Question: What I am asking for in my question is in column E

I am conducting a search within the following example cell ('A1') that contains:
'''
Pluvhcuwvc wgd 2 1:22 Bal wgwvwvv
'''
using the following formula:
'''
=sum(--isnumber(search(x1:x13, A1)))>0)
'''
The list of cells 'x1:x13' is 'Bal' followed by 'Jan21' to 'Dec21' months all in 'MMMYY' format.
As opposed to returning 'TRUE', I would like the cell to return the text that matched and apply the formula to column A.
Been experimenting but failed to retrieve much better than just the contents of adjacent A column.
The strings in column A do not have a consistent format either.
Let me know if you need any extra details to help and please let me know if the format needs some work.
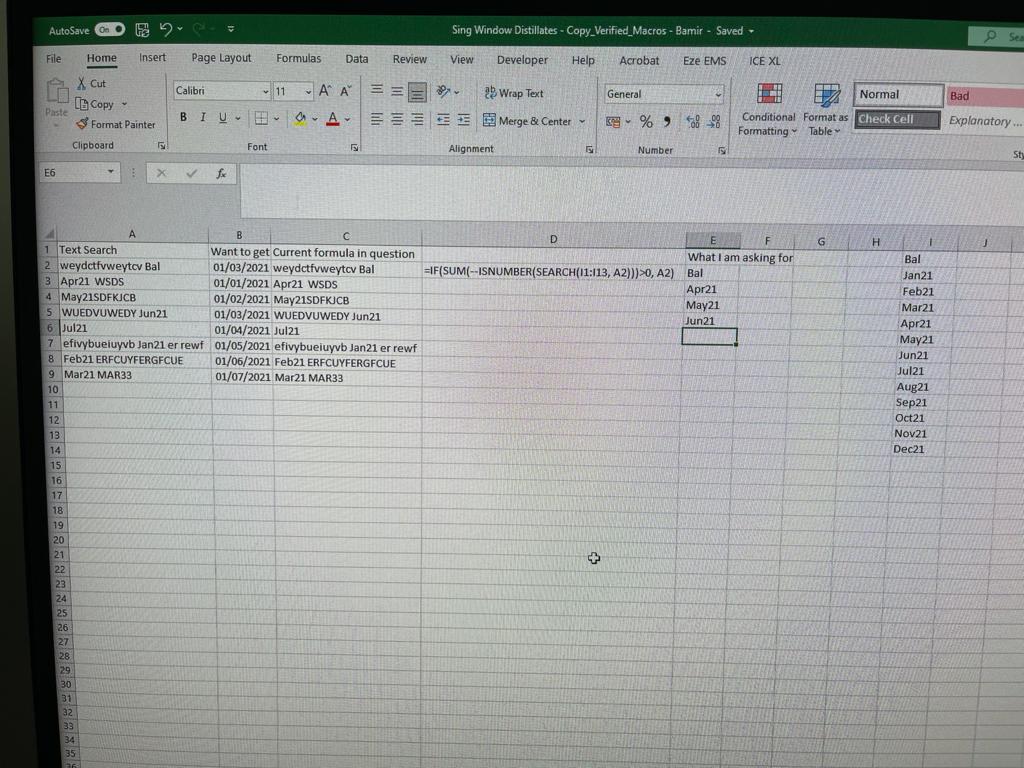
Answer: You can use following array formula:
'''
=INDEX(I:I,MATCH(TRUE,ISNUMBER(SEARCH($I$1:$I$13,A2)),0))
'''
Array formula after editing is confirmed by pressing 'ctrl' + 'shift' + 'enter'
<URL>